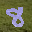
Label: 8